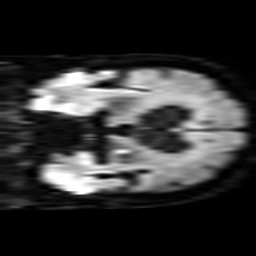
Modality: TRACE
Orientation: coronal
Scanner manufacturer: philips
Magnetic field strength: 3 T
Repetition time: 3.08 s
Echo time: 0.076 s